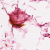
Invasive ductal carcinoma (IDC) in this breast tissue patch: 0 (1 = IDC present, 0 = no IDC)